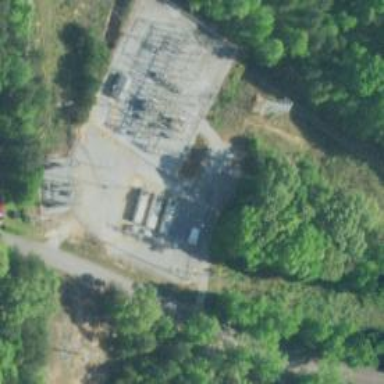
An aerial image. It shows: Generator is pictured.